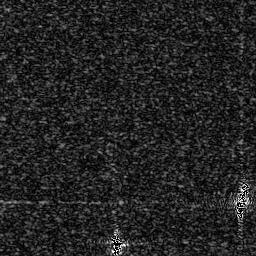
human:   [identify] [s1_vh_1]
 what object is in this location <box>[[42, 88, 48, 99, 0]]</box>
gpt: <ref>1 small ship at the bottom</ref>